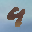
Label: 9